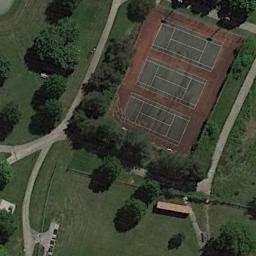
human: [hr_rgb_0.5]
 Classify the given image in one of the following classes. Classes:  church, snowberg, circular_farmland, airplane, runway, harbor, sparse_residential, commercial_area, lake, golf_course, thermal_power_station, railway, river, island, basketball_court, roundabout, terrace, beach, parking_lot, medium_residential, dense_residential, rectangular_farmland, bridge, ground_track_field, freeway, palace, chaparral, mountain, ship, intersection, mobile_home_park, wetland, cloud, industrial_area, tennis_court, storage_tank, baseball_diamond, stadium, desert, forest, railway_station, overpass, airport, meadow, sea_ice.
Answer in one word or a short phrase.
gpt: tennis_court